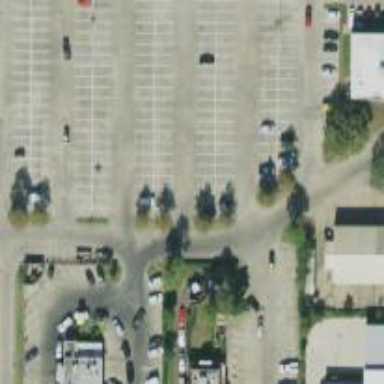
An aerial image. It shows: Parking space.